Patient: sex M, age 57
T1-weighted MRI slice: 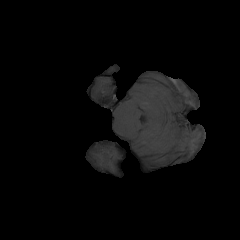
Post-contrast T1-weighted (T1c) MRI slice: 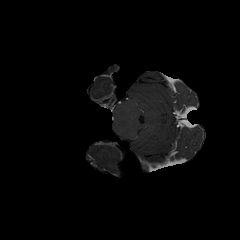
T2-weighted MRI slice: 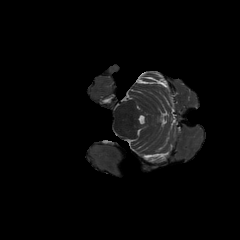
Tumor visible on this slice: no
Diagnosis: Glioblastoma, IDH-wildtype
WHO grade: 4